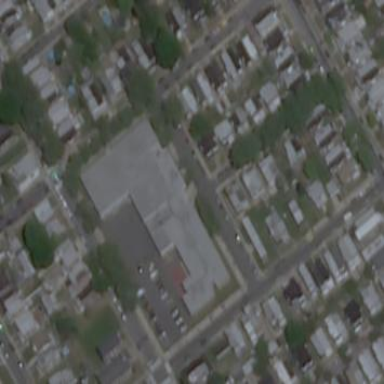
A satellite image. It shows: School building.